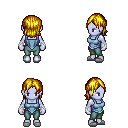
a pixel art fantasy rpg character, female body template, dark elf, purple skin, blue vest, teal pants, blonde long bangs hairstyle, white cloth bandages, white slippers, four views (front, back, left, right), 2x2 character sprite sheet, small pixel art, hard edges, no anti-aliasing